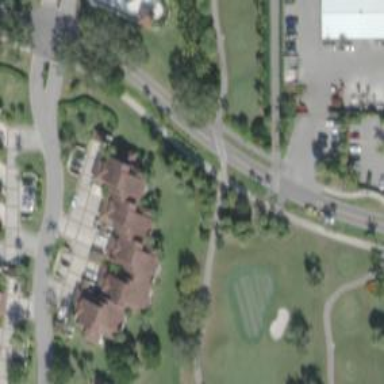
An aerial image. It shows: Path for golf carts.